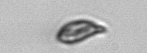
Label: Cryptophyta